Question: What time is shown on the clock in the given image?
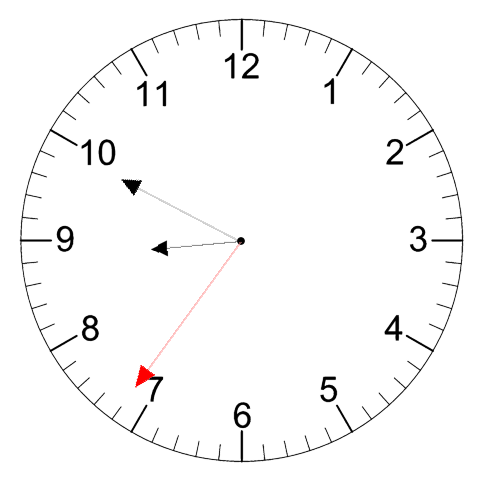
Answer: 08:49:36